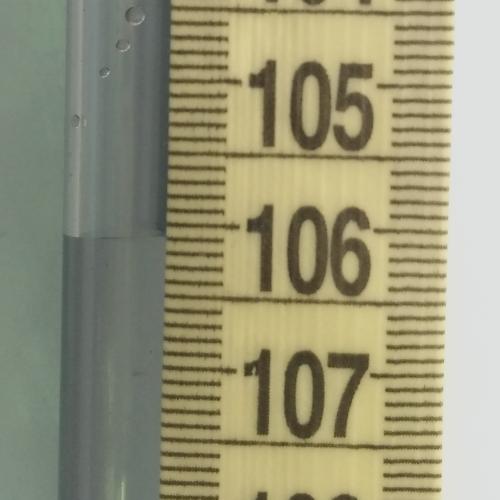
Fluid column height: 106.1 cm